Interaction volume radius: 5 \u00c5
Interaction volume height: 20 \u00c5
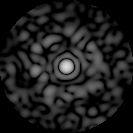
Disorder parameter: 0.8115